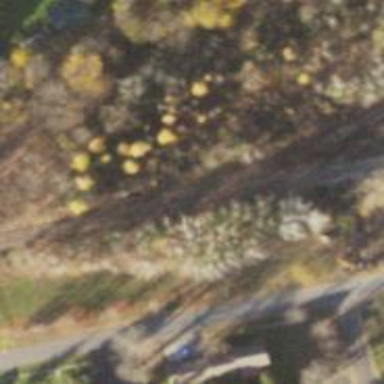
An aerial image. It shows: Railway track.